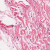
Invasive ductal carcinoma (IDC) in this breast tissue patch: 0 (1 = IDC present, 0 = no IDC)